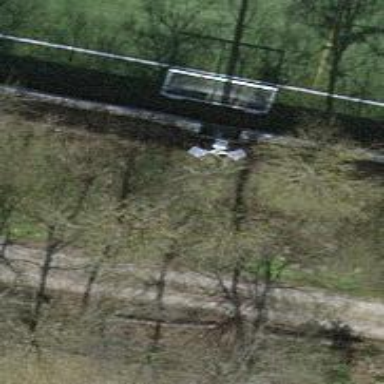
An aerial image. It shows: Mast structure.